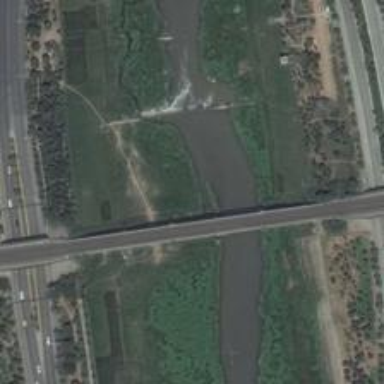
Large and small factories are located in the both sides of the river, with a bridge across the river .